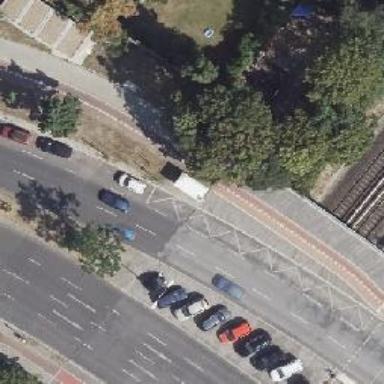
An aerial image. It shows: Footway area.